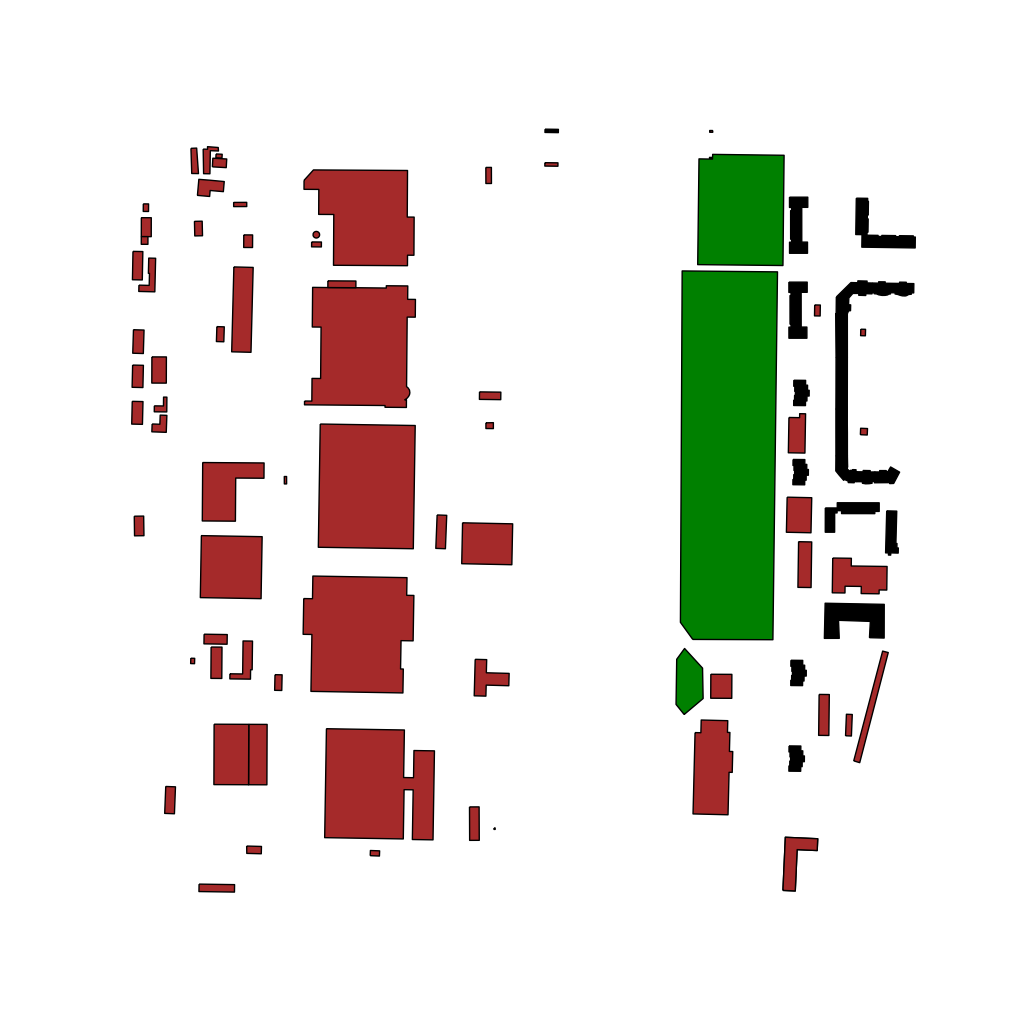
Tags: overhead vector_map, business, industrial, recreation, residential, special, modern, soviet, high_rise, individual_rise, low_rise, density_1, Building, Facility, Park, 1.0 km²